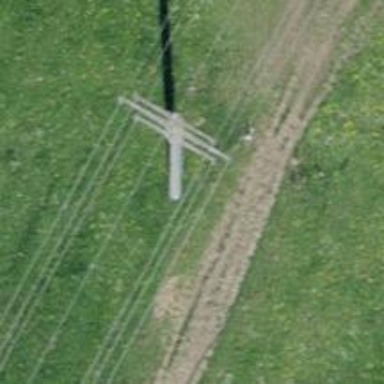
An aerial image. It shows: Concrete power pole.